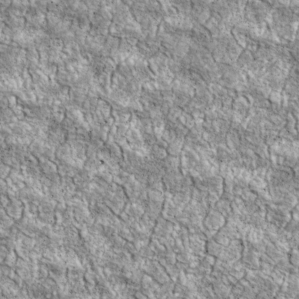
Label: non_frost